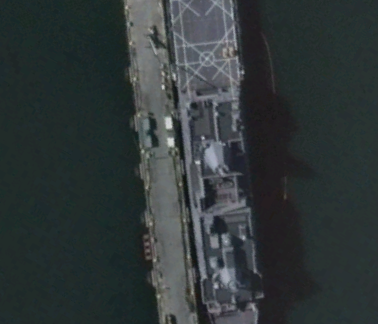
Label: combat